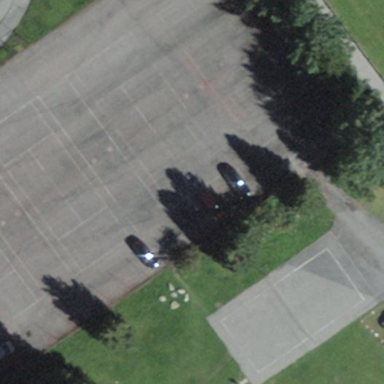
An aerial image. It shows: Tennis court with asphalt surface.